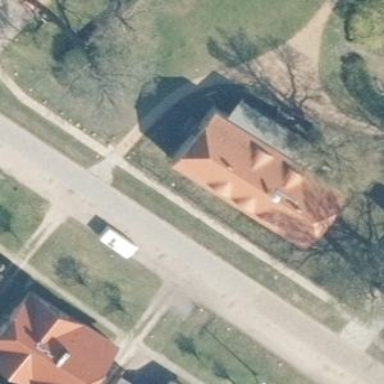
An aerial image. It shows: Simple and straightforward house.